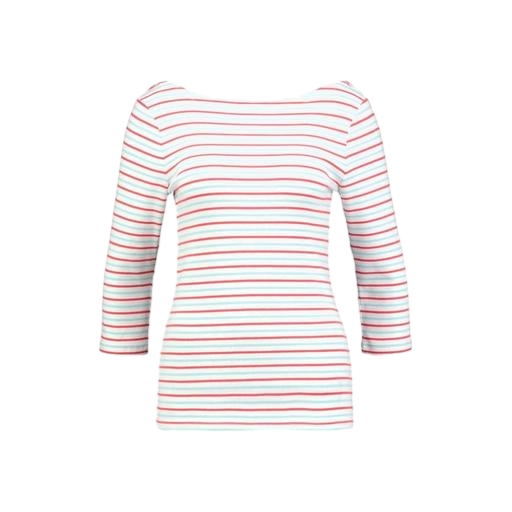
multicolor stretch boatneck tee, white long-sleeved striped top, bateau shirt, white background